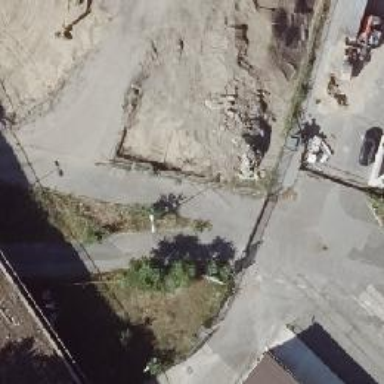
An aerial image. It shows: Abandoned historic railway spur.